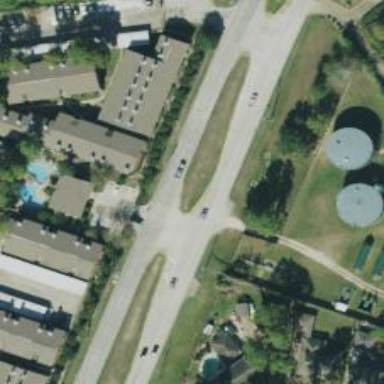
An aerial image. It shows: Secondary road.